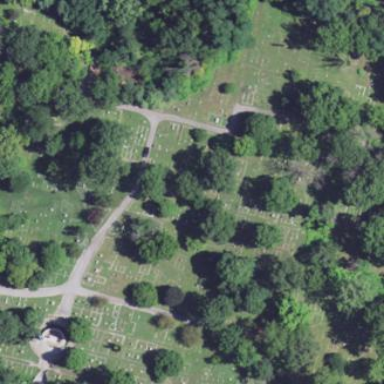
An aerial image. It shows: Cemetery.